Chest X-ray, PA view. Patient: 57 years old, sex M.
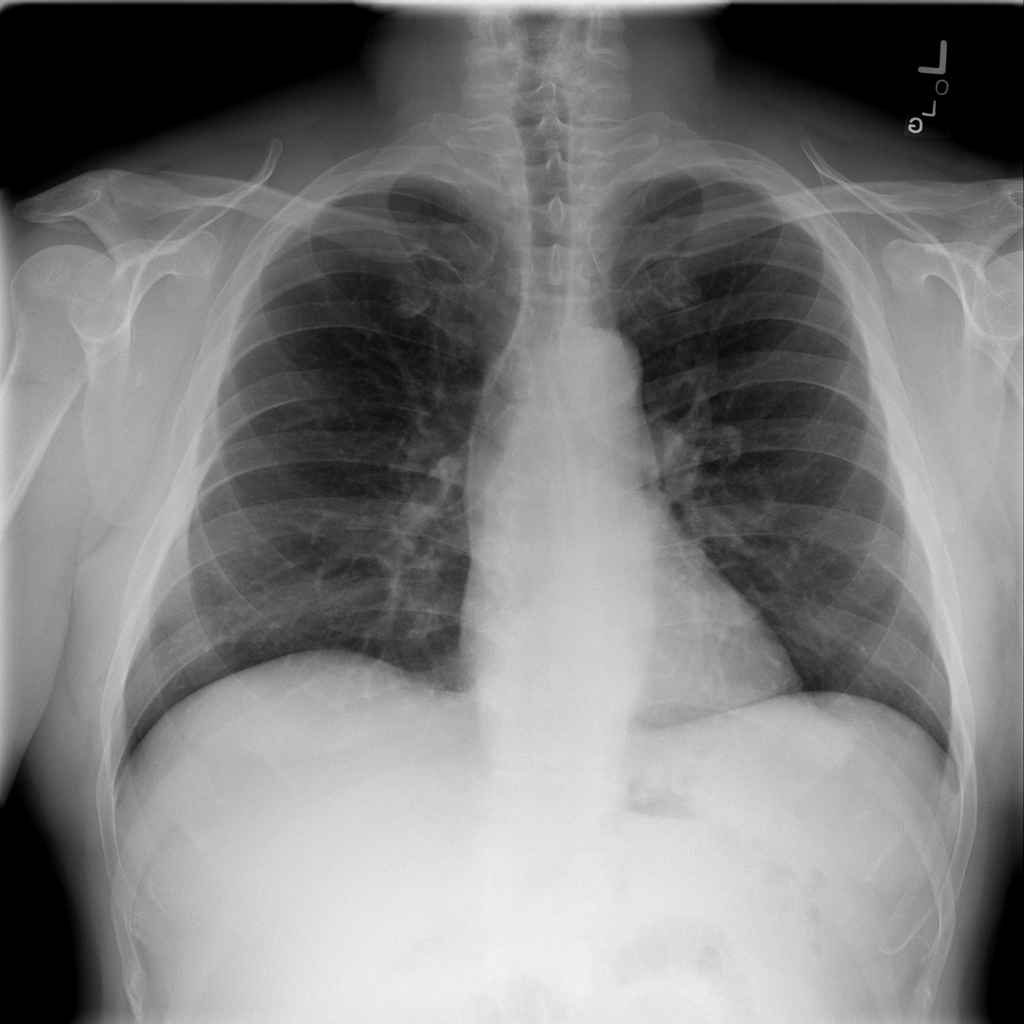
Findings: No Finding